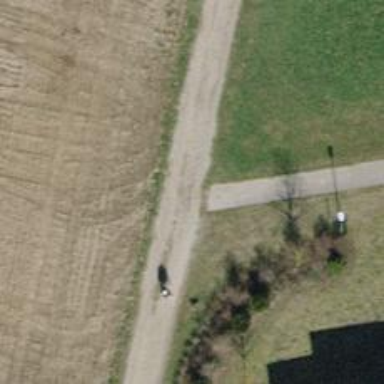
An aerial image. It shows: Track with fine gravel surface of grade2 quality.